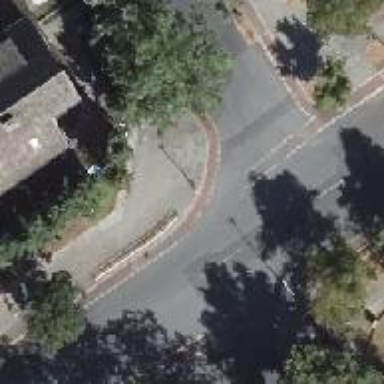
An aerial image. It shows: Secondary road with separate sidewalks on both sides and dedicated lanes for cyclists on both sides. The road surface is asphalt.